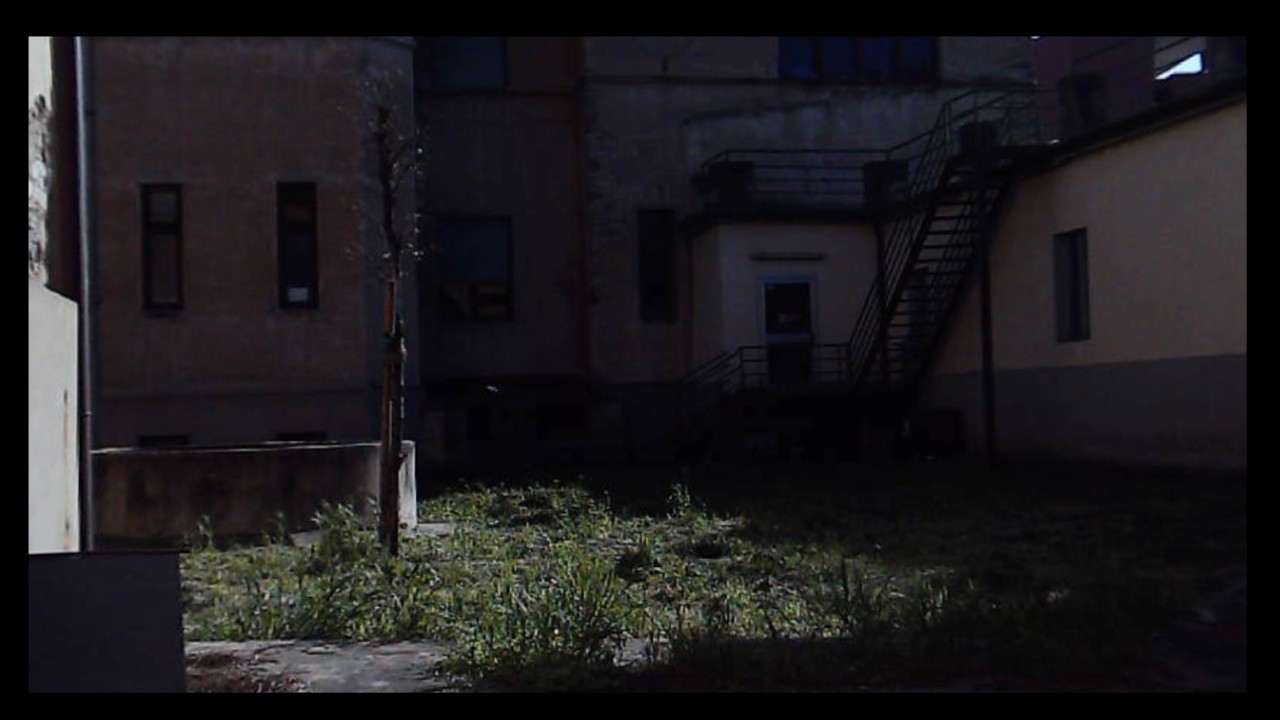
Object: Betafpv air75